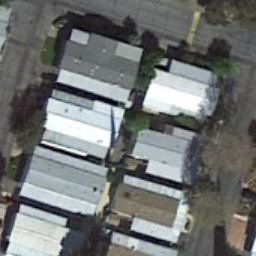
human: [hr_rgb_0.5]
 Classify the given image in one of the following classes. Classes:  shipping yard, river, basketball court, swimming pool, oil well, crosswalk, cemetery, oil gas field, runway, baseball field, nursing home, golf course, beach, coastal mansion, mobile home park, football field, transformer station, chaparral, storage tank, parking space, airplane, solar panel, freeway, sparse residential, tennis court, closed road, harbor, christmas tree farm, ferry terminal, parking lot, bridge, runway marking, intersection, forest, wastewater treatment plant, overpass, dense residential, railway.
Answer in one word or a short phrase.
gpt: mobile home park